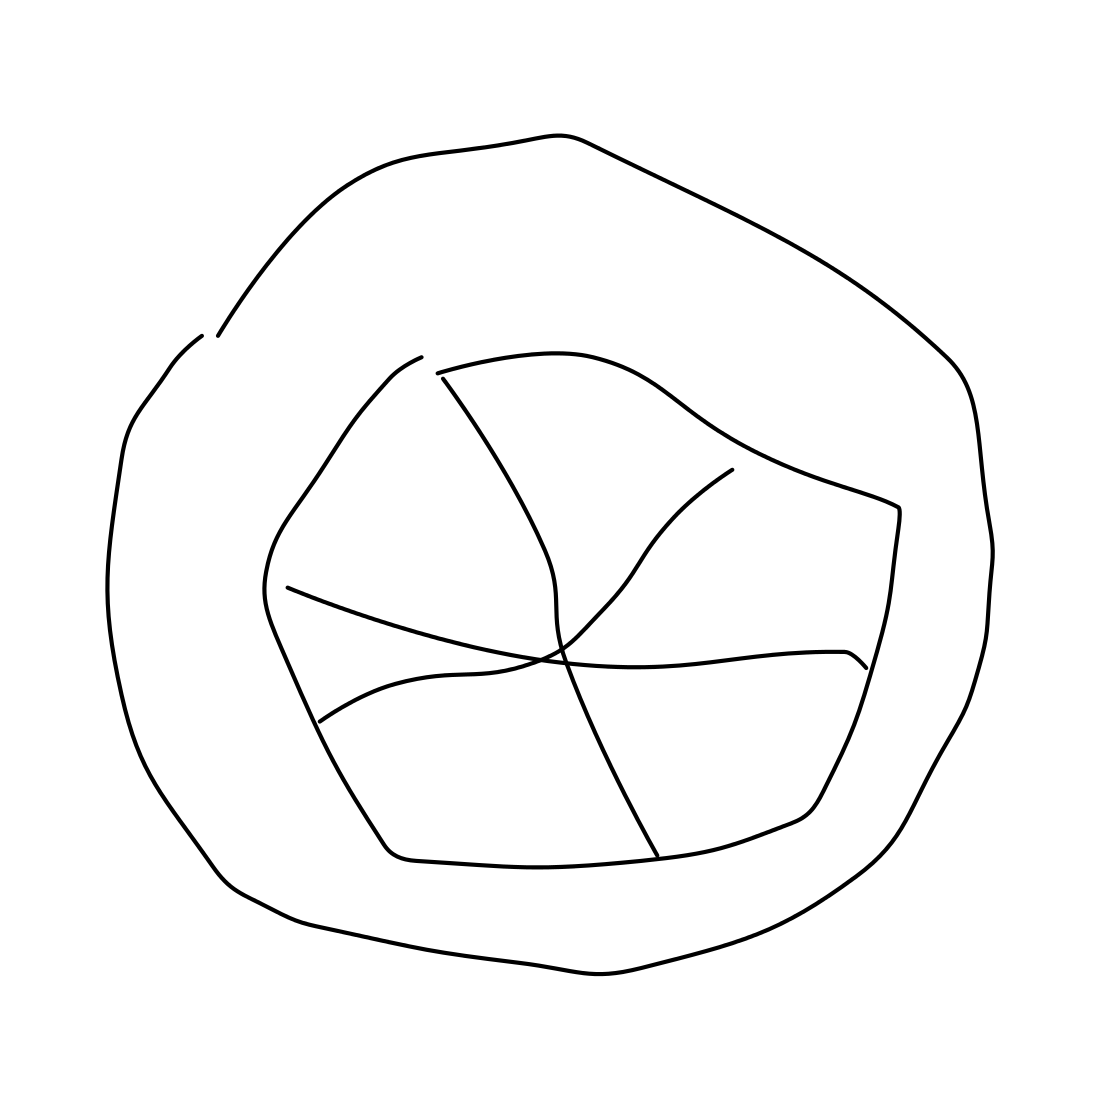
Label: wheel